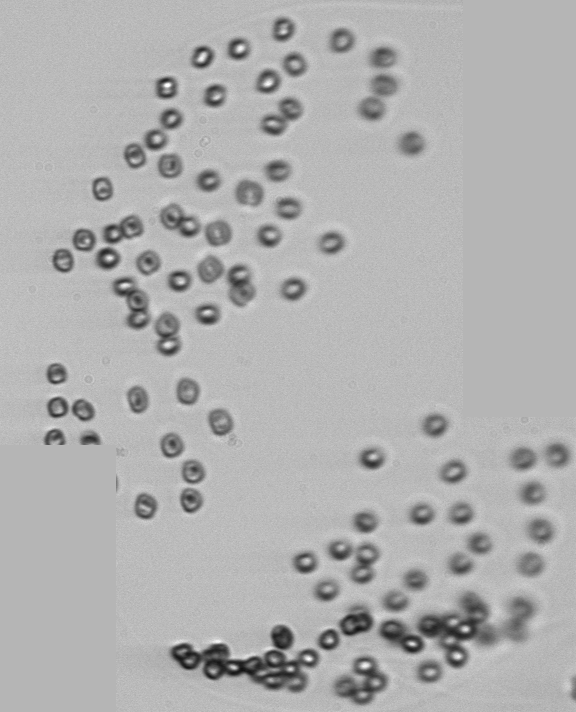
Label: Phaeocystis